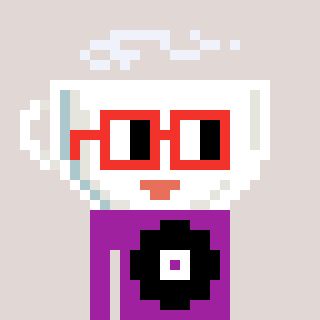
a pixel art character with square red glasses, a mug-shaped head and a magenta-colored body on a warm background